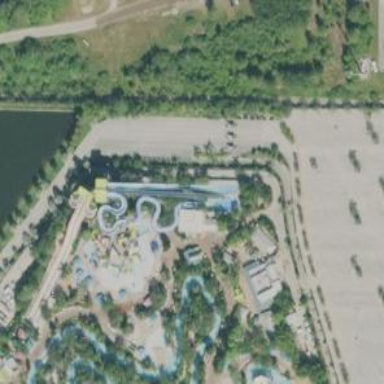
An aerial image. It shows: Water slide attraction.